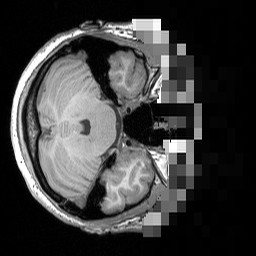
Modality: T1w
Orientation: axial
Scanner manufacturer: siemens
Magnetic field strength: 3 T
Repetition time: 1.5 s
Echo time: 0.00291 s